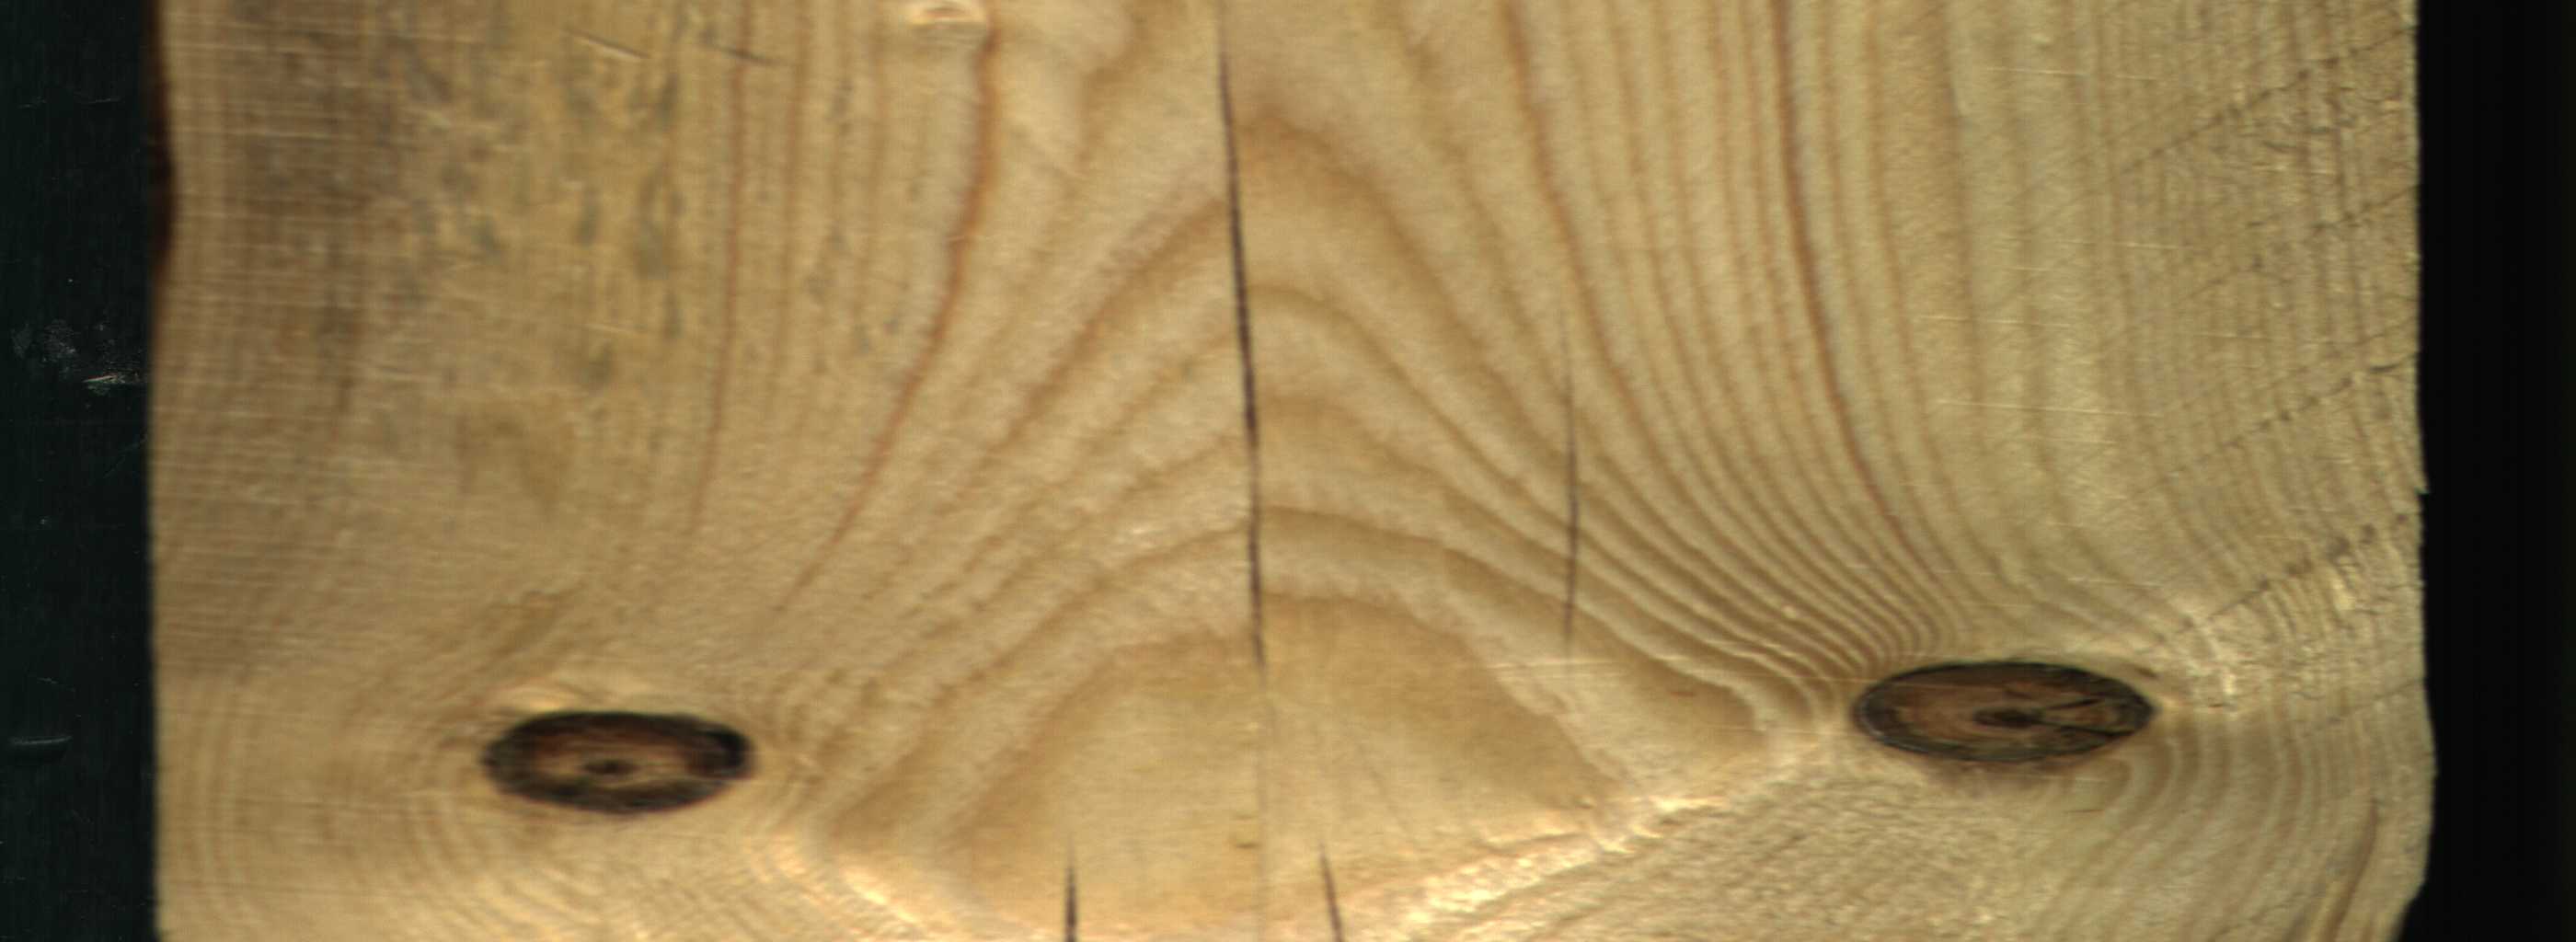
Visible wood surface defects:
Crack
Crack
Crack
Crack
Dead_Knot
Dead_Knot